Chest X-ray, PA view. Patient: 32 years old, sex F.
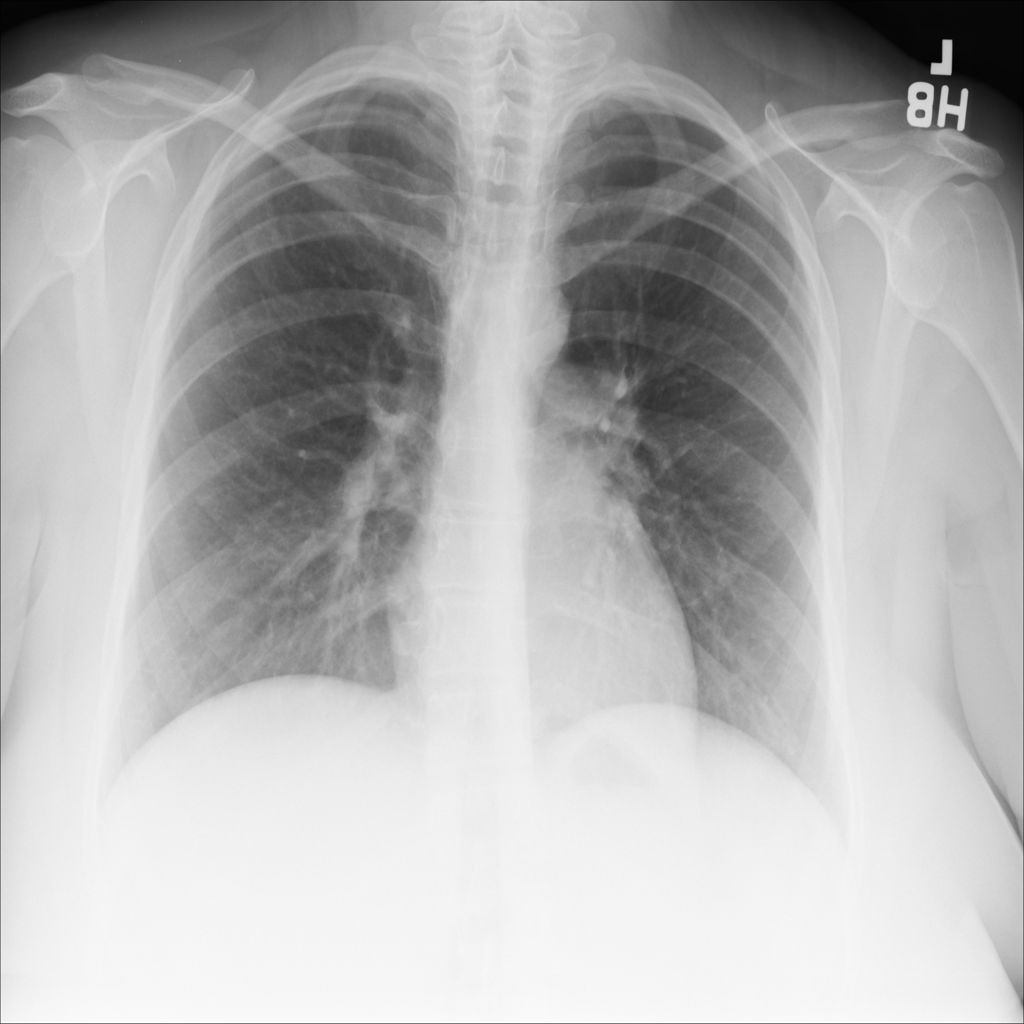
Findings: No Finding